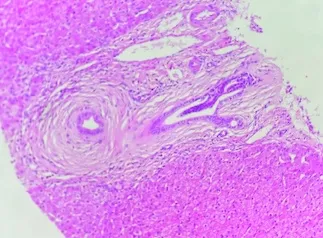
Concentric lamellar fibrosis around the bile ducts; hematoxylin-eosin x40.
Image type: pathology (h&e)